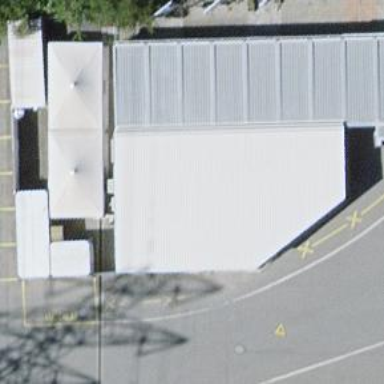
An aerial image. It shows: Hardware shop.